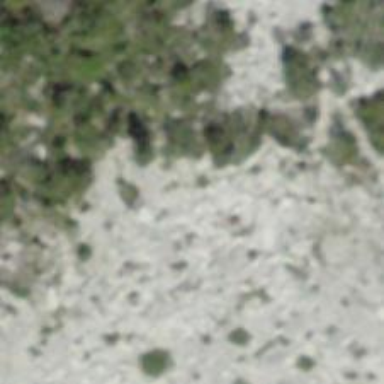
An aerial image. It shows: Cliff in nature.